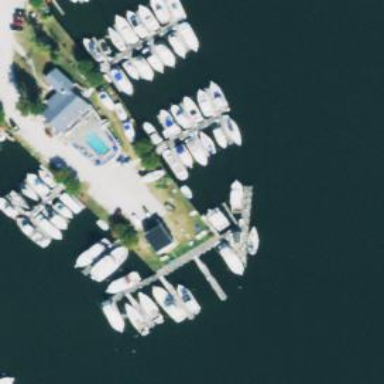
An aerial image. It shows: Man-made pier.